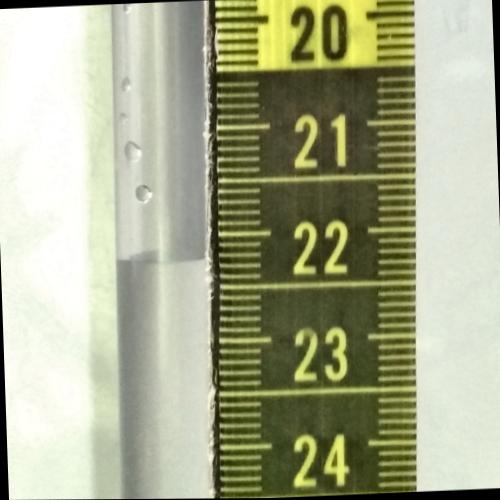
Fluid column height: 22.2 cm